Interaction volume radius: 10 \u00c5
Interaction volume height: 20 \u00c5
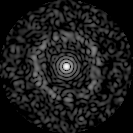
Disorder parameter: 0.8301